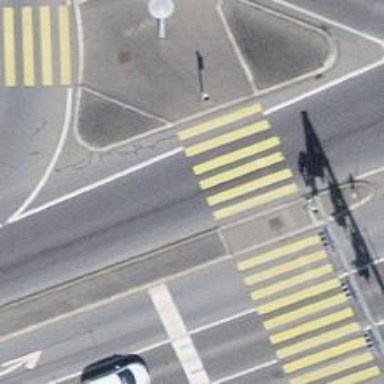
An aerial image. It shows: Crossing with zebra markings controlled by traffic signals.